Field crop: maize
Growth stage: 1
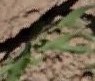
Species: maize